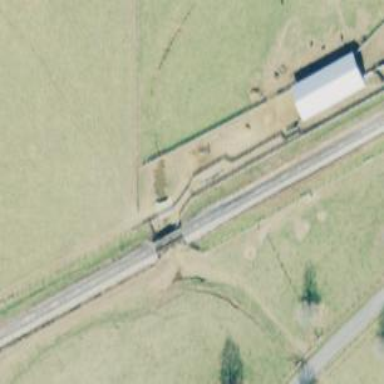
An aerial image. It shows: Bridge over railway line.